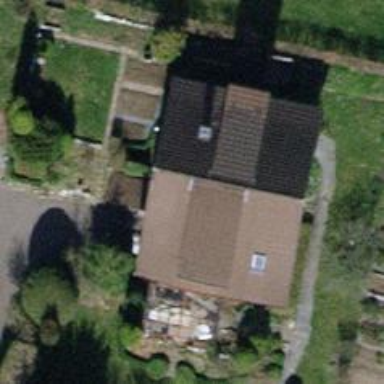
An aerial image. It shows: Detached building with gabled roof.